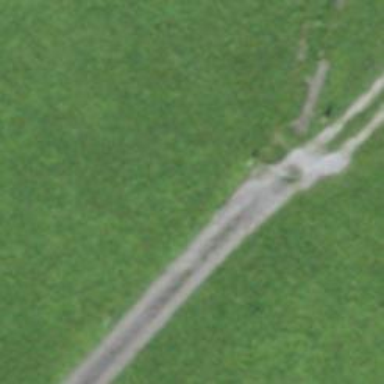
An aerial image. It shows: Unpaved track with grade3 tracktype.